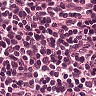
Metastatic tissue present: no